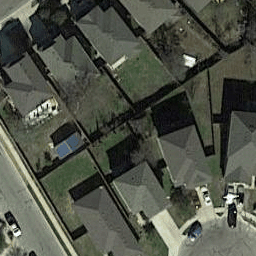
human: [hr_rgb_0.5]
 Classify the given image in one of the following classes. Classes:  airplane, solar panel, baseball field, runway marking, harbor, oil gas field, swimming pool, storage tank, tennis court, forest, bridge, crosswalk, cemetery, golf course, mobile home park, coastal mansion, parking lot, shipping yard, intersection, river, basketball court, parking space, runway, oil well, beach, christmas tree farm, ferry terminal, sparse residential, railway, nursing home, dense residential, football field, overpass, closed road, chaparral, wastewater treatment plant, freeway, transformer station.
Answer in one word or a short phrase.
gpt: dense residential